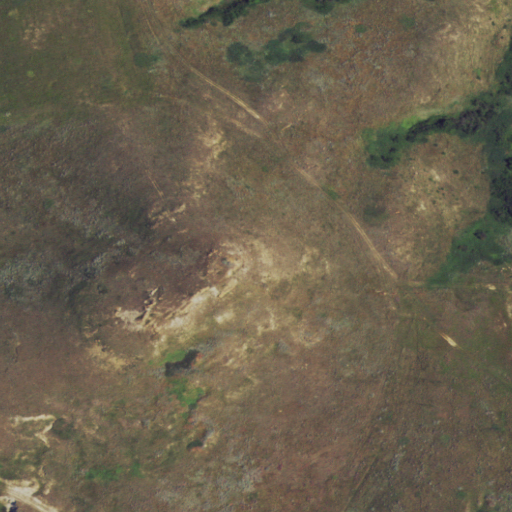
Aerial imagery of mountain in Wyoming named Flag Butte containing grassland and shrub